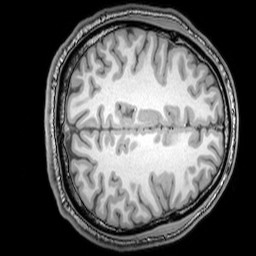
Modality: T1w
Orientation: axial
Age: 25
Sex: male
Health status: healthy
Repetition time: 0.081 s
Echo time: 0.037 s